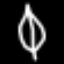
Label: leaf